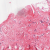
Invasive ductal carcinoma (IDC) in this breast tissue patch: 0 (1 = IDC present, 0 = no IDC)